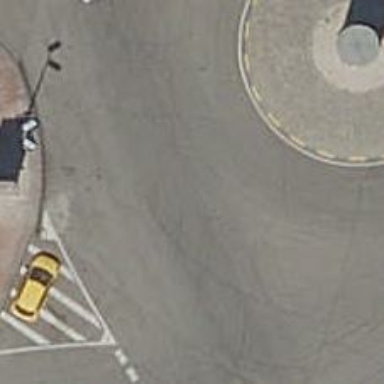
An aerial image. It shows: Roundabout on service road.